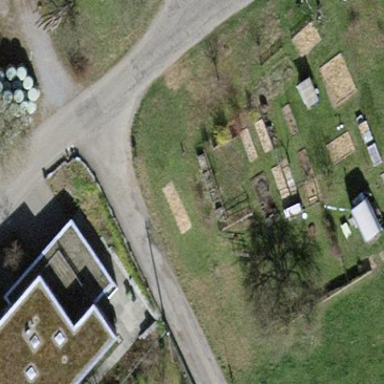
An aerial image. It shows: Allotments area.